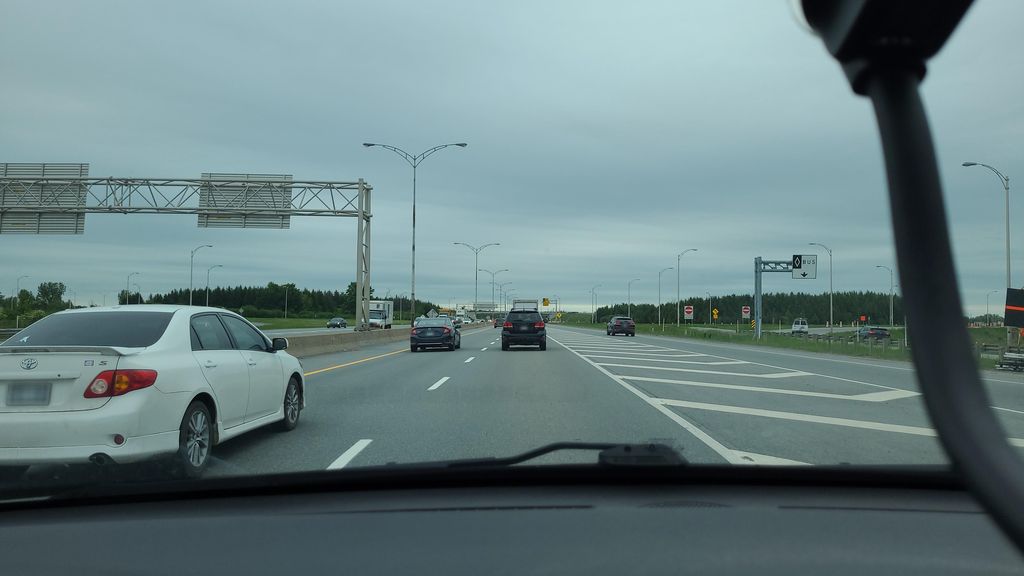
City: montreal